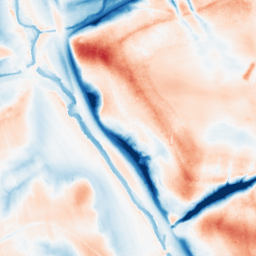
Category: edge_preserving
Decomposition family: guided
Decomposition parameters: radius: 16
eps: 0.1
Upsampling method: bicubic
Upsampling parameters: scale: 8
Upsampling scale: 8